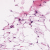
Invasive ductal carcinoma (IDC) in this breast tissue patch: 0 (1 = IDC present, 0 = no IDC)